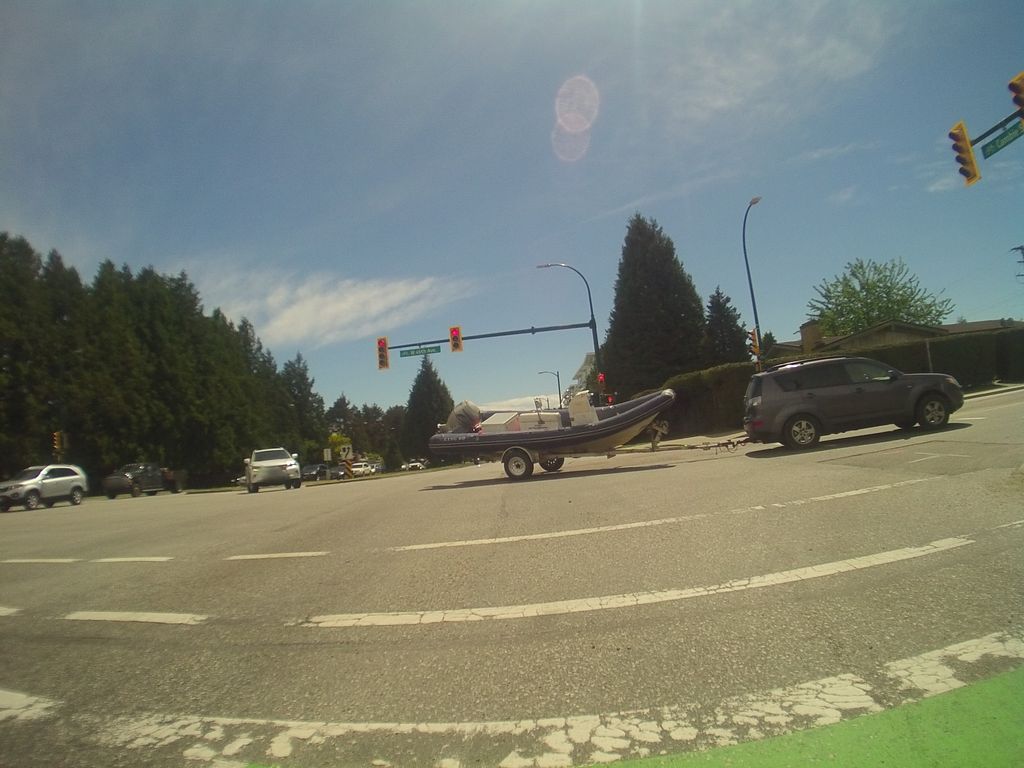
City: vancouver